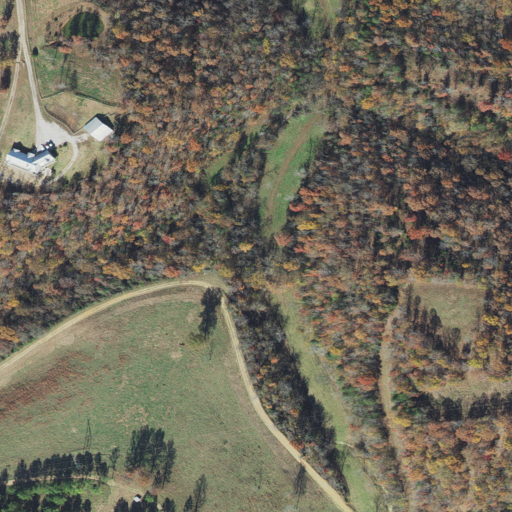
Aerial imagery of valley in Arkansas named Davis Hollow containing deciduous forest, grassland, shrub, pasture, medium intensity development, and mixed forest